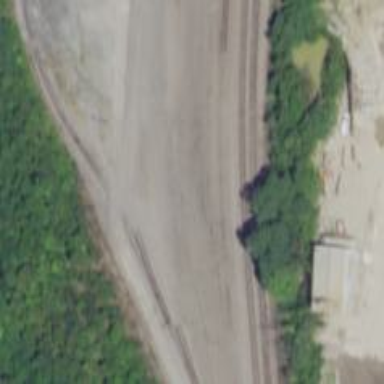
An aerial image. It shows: Abandoned railway yard.